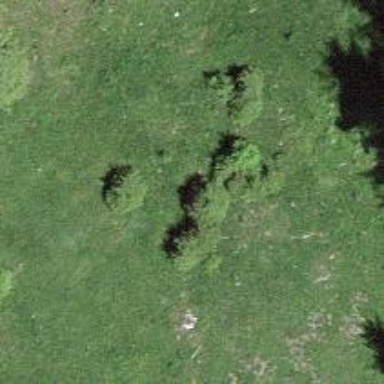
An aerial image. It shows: Single tag "natural: tree."